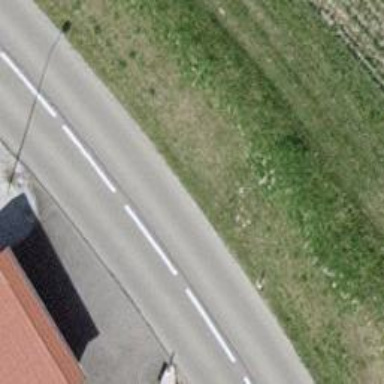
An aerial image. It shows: Tertiary road with asphalt surface.